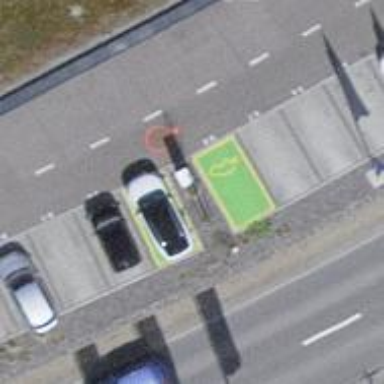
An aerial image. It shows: Charging station.